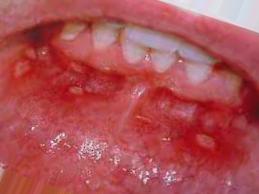
Condition: Mouth Ulcer